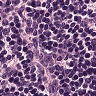
Metastatic tissue present: no